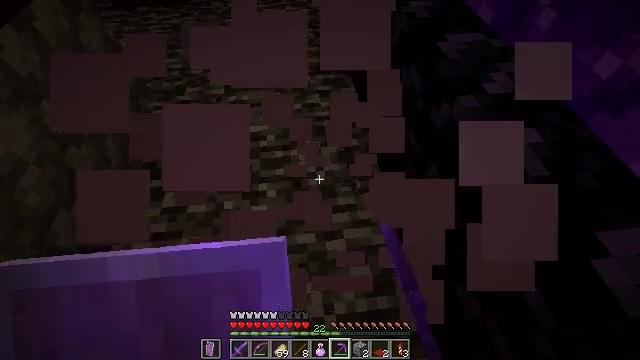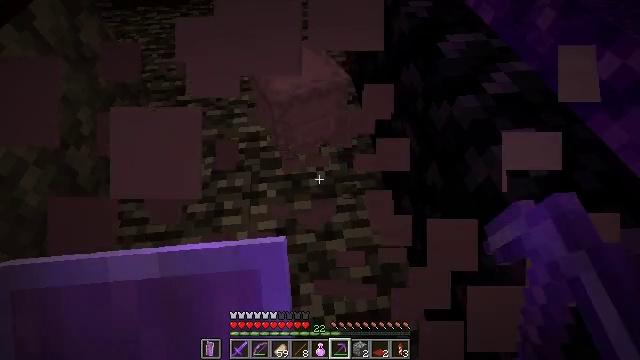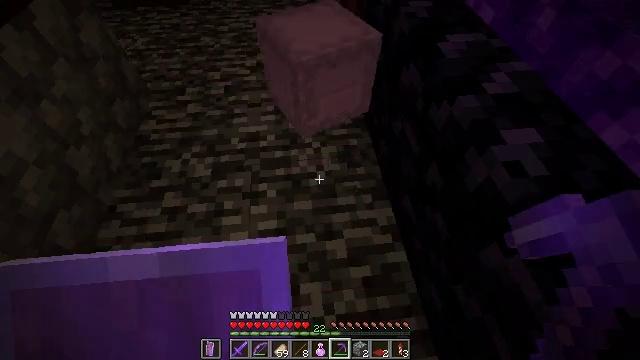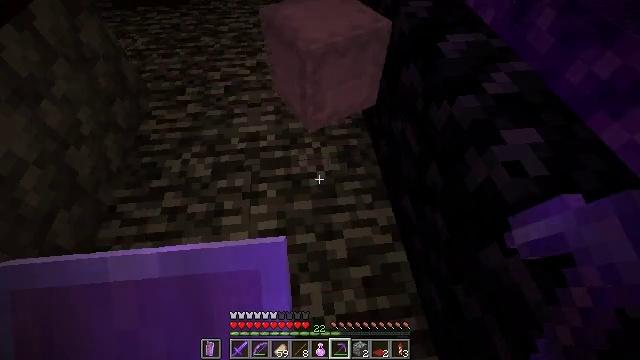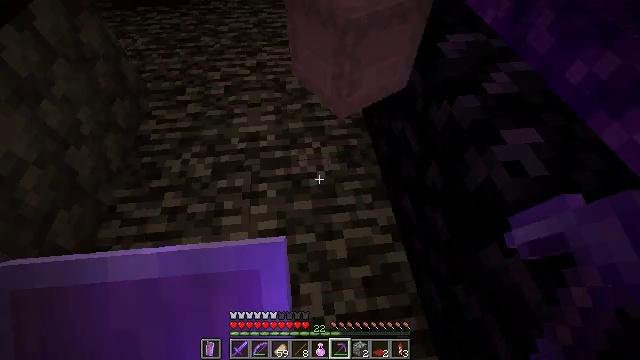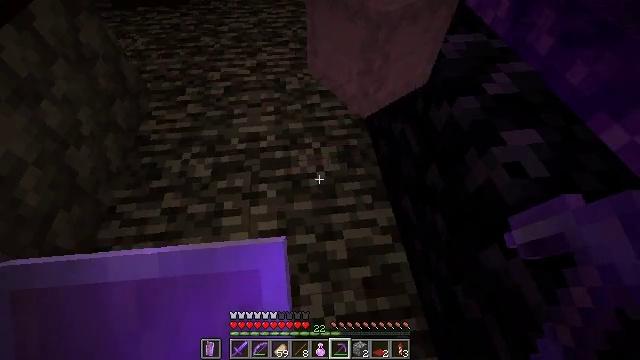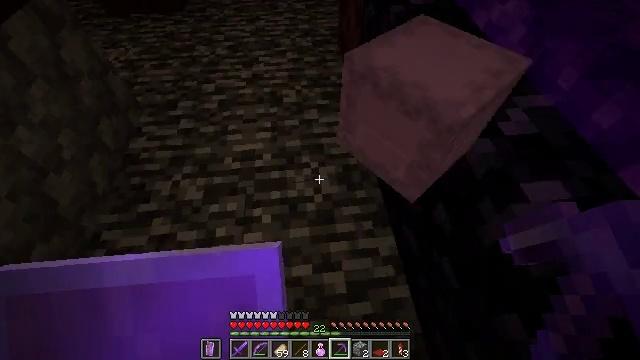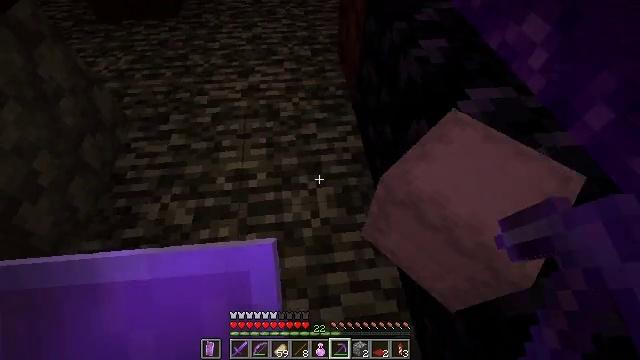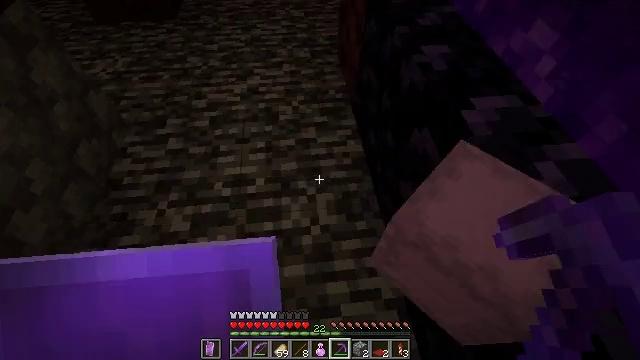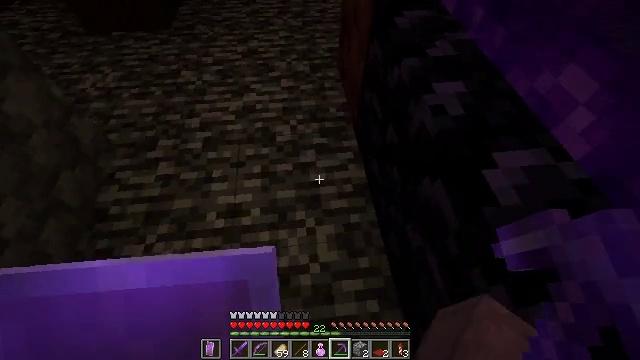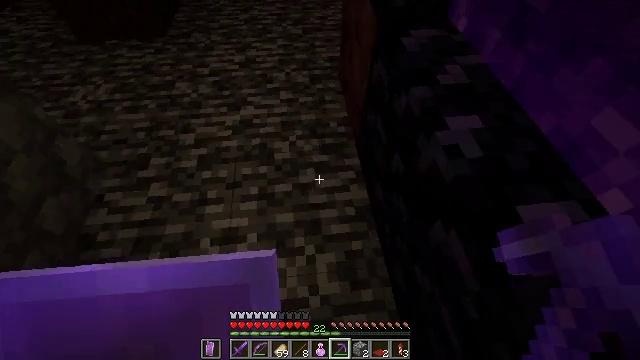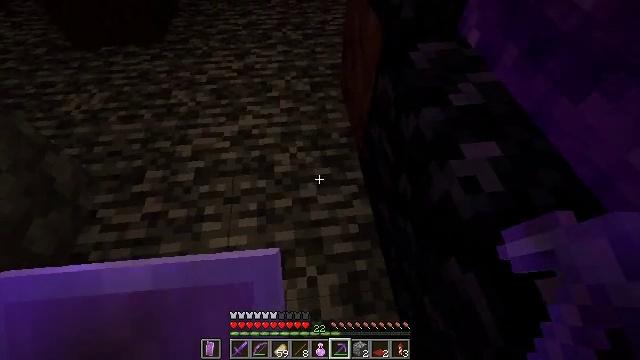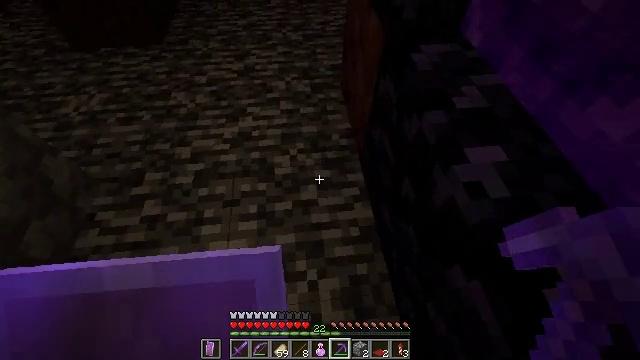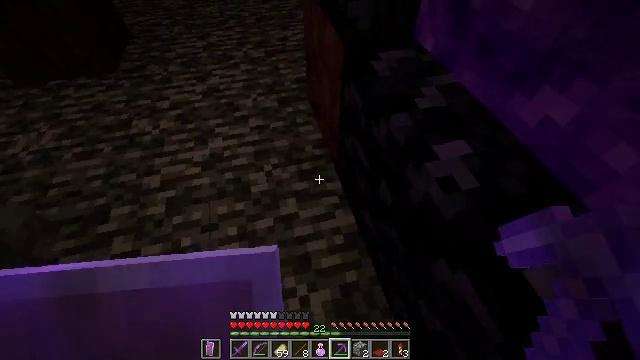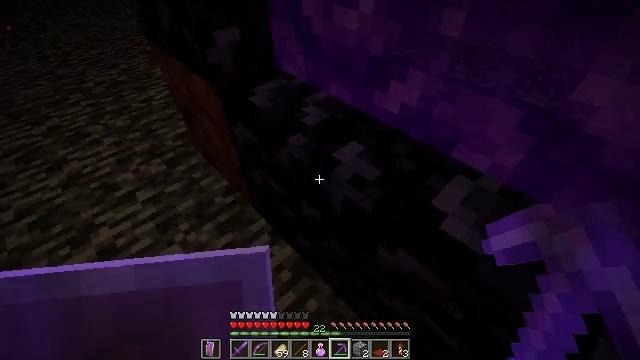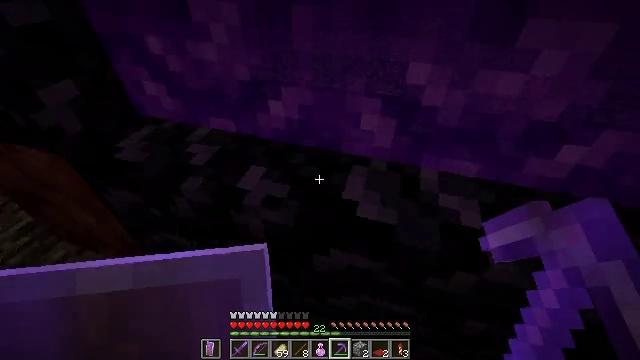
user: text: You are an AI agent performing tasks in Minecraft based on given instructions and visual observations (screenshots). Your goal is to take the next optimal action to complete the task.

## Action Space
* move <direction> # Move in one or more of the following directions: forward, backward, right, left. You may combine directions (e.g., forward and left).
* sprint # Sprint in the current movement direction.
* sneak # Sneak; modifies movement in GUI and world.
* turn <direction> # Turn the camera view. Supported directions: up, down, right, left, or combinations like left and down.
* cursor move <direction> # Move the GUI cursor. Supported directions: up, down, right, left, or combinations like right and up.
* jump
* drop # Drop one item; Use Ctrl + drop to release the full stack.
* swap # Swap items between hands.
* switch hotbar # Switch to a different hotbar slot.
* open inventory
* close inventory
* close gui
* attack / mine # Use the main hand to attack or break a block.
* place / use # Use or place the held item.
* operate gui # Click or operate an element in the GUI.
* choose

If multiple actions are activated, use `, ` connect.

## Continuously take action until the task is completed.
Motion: motion action
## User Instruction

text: Gather spruce leaves to collect foliage.
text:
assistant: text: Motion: no_op
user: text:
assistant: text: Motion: no_op
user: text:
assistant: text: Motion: no_op
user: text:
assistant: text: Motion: no_op
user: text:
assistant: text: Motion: move forward
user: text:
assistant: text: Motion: move forward
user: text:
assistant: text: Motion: move forward
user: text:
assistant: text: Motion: move forward
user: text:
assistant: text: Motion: move forward
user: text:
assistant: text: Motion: no_op
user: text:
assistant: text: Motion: no_op
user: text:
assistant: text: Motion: no_op
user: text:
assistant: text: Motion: turn right and up
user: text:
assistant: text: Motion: turn right and up
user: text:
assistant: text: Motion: turn right and up
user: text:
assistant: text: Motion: turn right and up
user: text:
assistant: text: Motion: turn right and up
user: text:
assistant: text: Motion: turn right and up
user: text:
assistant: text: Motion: turn right and up
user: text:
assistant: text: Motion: turn up
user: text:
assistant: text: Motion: no_op
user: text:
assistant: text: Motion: no_op
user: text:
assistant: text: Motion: no_op
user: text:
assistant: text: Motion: no_op
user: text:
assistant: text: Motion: move forward, jump
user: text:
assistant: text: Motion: move forward, jump
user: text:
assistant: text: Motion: move forward, turn left and up, jump
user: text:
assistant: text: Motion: move forward, turn left and up, jump
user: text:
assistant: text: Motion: move forward, turn left and up, jump
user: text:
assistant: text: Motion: move forward, turn up, jump